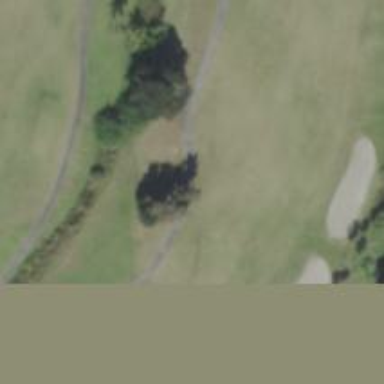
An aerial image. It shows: Path designated for golf carts.